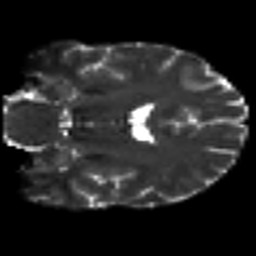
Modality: T2w
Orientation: coronal
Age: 40
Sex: female
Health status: ill
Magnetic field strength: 3 T
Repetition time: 8.4 s
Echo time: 0.0926 s